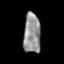
Tissue: prostate
Cell type: T cells
Senescence score: 0.3155
Nuclear area (px): 662
Mean DAPI intensity: 146.952